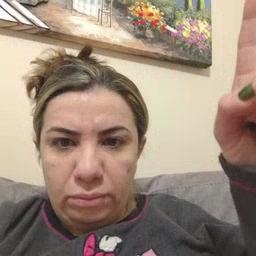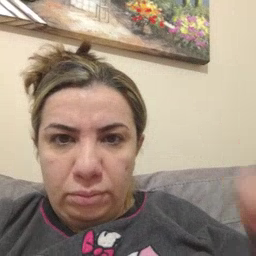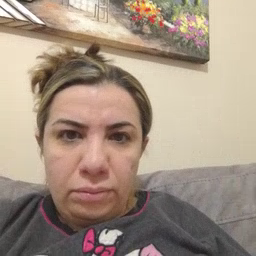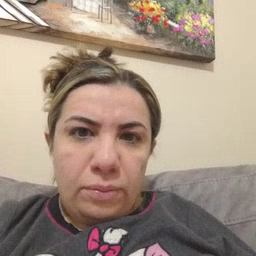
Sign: penny